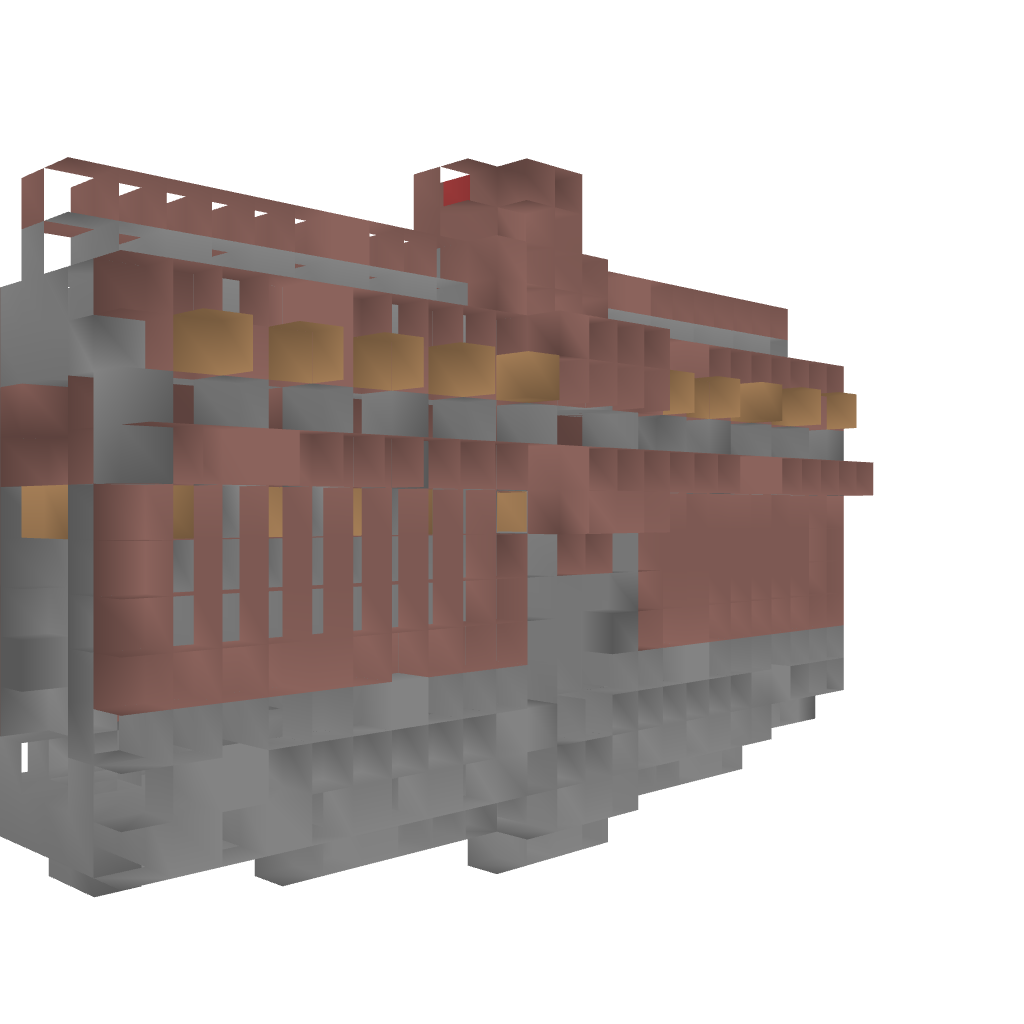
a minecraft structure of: Castle Module - Entrance (button) bad low quality